Interaction volume radius: 10 \u00c5
Interaction volume height: 20 \u00c5
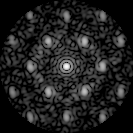
Disorder parameter: 0.4568